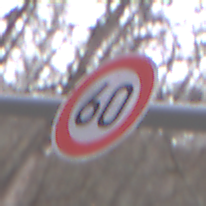
Verkehrszeichen: Geschwindigkeit60
Umgebung: Outdoor, Nature
Tageszeit: Midday
Wetter: Overcast
Licht: Natural
Jahreszeit: Autumn
Kontrast: LowContrast